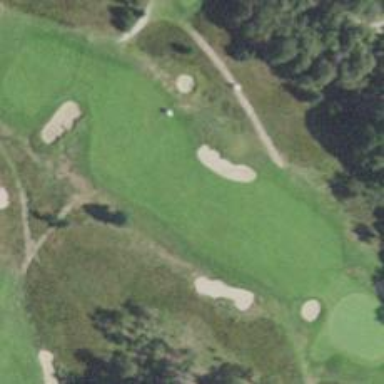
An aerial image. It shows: Golf hole.